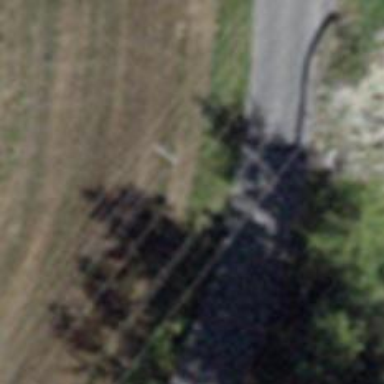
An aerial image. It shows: Minor power line.